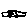
Label: car